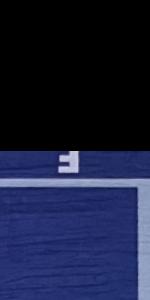
Label: Empty